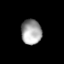
Tissue: skin
Cell type: Epithelial cells
Senescence score: 0.769
Nuclear area (px): 499
Mean DAPI intensity: 162.421